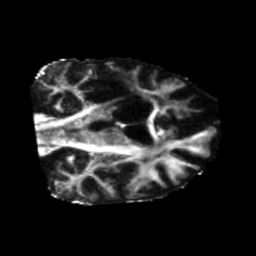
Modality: FA
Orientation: coronal
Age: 58
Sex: male
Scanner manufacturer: siemens
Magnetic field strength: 3 T
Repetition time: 5.25 s
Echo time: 0.08 s